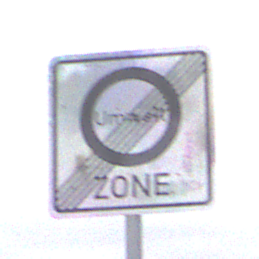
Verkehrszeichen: EndeUmweltzone
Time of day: Midday
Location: Outdoor (Nature)
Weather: Overcast
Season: NotSpecified
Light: Natural